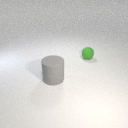
small green rubber sphere behind large gray rubber cylinder